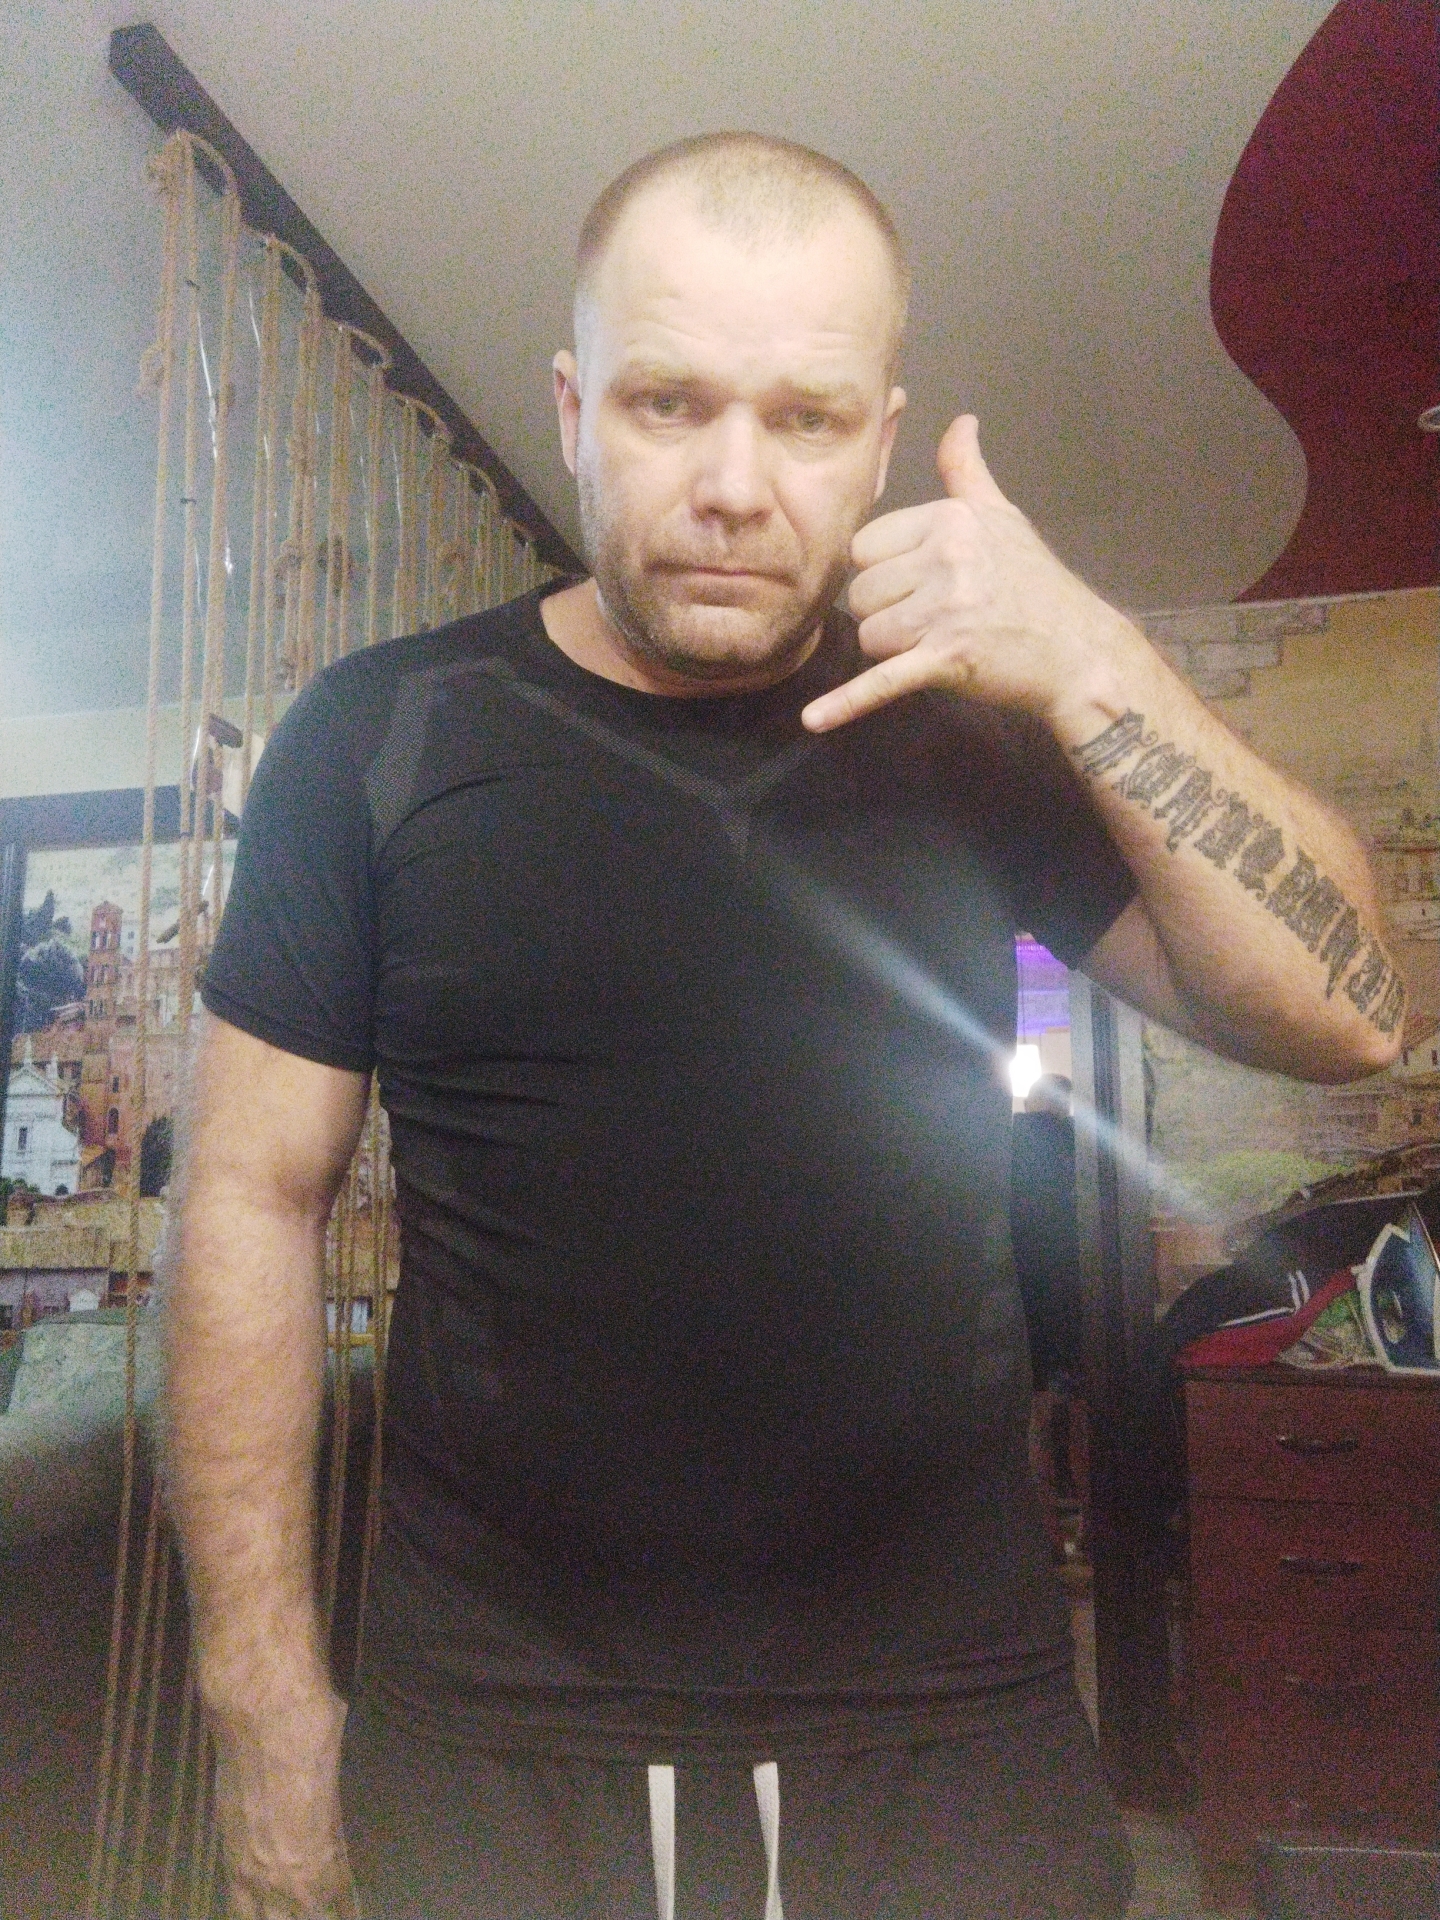
Label: noise